Question: I need to create a captionless but one-side moveable WinForms form. Is it possible?
Here is a sample from VB6 application I am porting (I added cursor in Paint :) ):

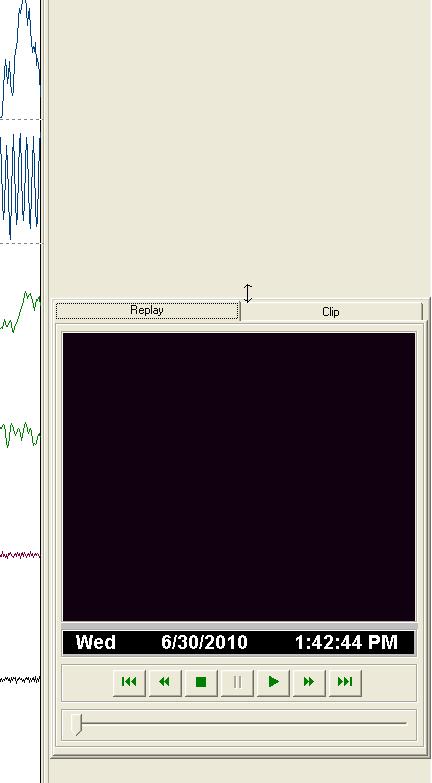
Answer: Set the FormBorderStyle = None and then use mouseover and mouse down events to custom handle your move or look into the SplitContainer.